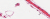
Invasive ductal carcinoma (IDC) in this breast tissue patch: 0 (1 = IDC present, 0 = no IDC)